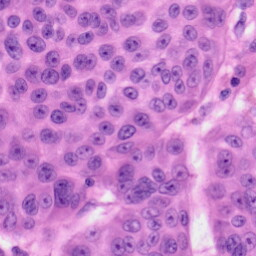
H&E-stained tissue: Skin